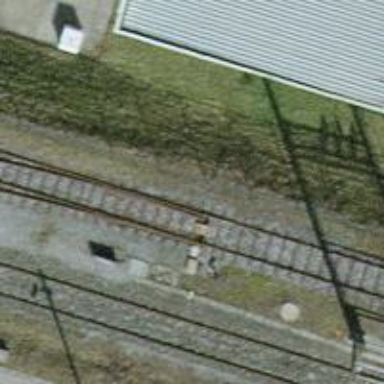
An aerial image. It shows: Single-track electrified rail service spur with contact line.